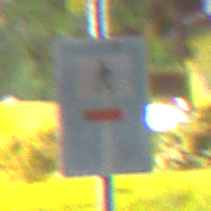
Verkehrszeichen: SackgasseFussgaengerDurchlaessig
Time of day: Night
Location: Outdoor (Suburban)
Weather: PartlyCloudy
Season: NotSpecified
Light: Artificial